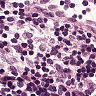
Metastatic tissue present: no